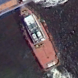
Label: civil